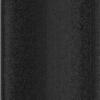
Label: dusty